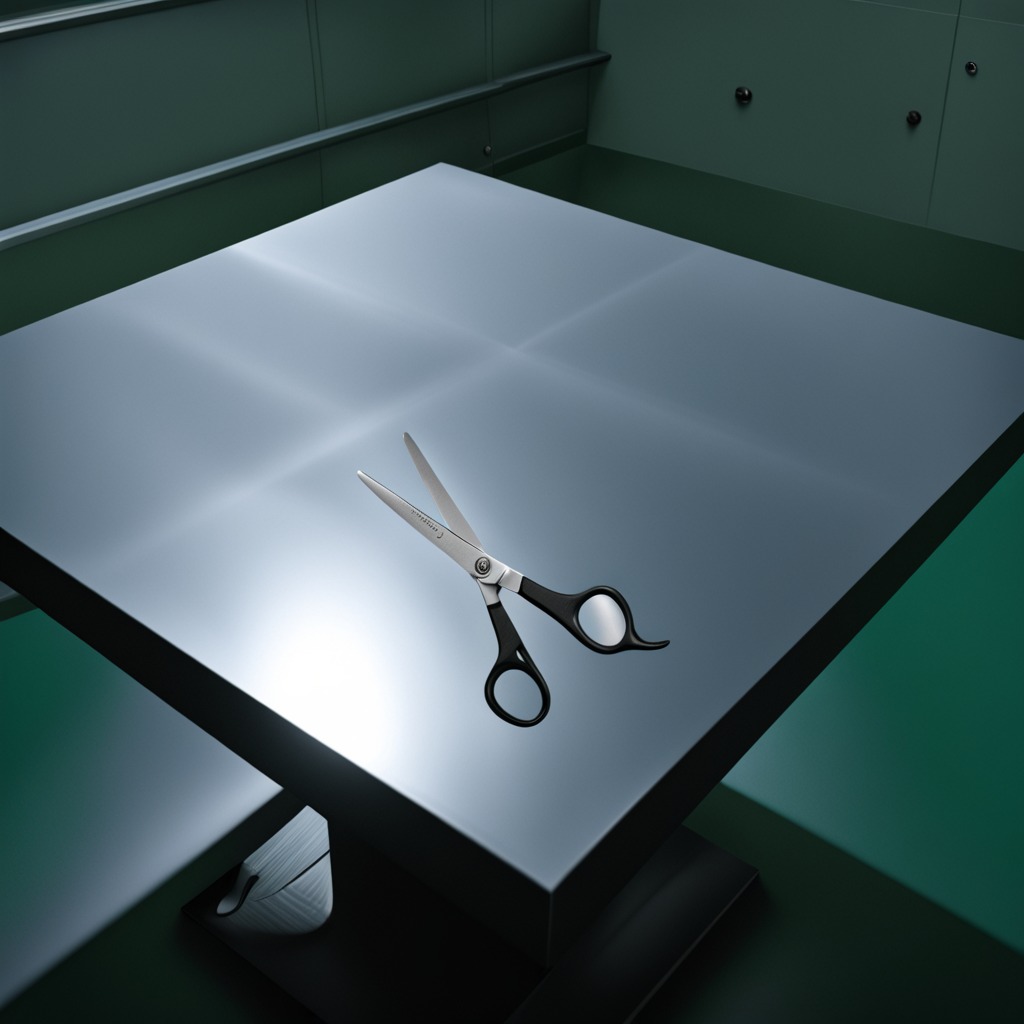
A scissor lies on the table in a railway signal maintenance room.